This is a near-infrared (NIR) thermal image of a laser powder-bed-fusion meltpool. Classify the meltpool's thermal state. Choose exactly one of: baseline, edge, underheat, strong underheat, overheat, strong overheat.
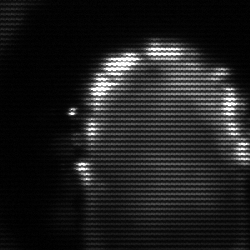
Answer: baseline